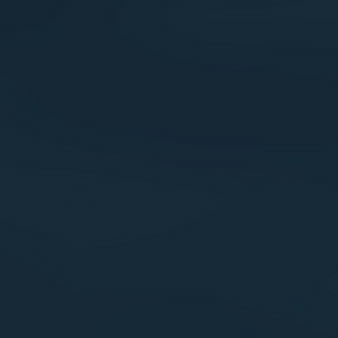
Label: other